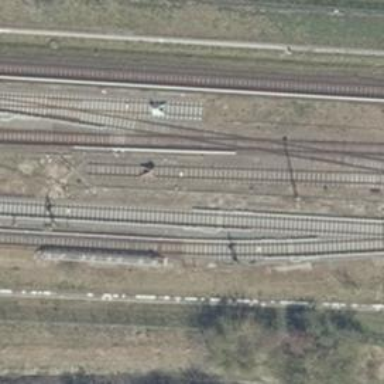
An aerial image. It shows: Electrified rail service yard.